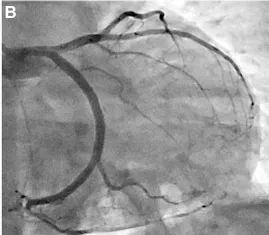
Imaging of patient B. Images (C-F): cardiac magnetic resonance imaging of patient B. Near-transmural delayed gadolinium enhancement of the mid inferior and inferoseptal wall segments, four-chamber view (D).
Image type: radiology (ultrasound)